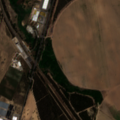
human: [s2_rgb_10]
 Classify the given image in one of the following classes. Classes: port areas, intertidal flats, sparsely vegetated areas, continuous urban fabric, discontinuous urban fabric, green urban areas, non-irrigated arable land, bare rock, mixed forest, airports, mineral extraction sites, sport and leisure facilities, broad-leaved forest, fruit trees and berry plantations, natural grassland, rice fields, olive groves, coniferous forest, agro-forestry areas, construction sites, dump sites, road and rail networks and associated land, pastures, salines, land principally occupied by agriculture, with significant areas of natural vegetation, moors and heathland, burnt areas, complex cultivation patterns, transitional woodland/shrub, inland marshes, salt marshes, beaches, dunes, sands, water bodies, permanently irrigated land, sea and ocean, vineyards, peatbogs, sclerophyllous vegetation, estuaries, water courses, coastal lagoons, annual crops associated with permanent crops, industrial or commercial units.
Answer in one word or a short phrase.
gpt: industrial or commercial units, permanently irrigated land, complex cultivation patterns, broad-leaved forest, transitional woodland/shrub